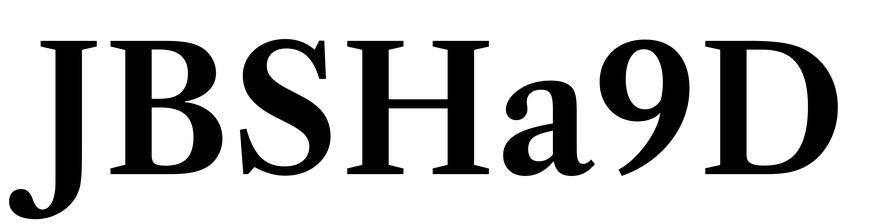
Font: LibreCaslonText_SemiBold